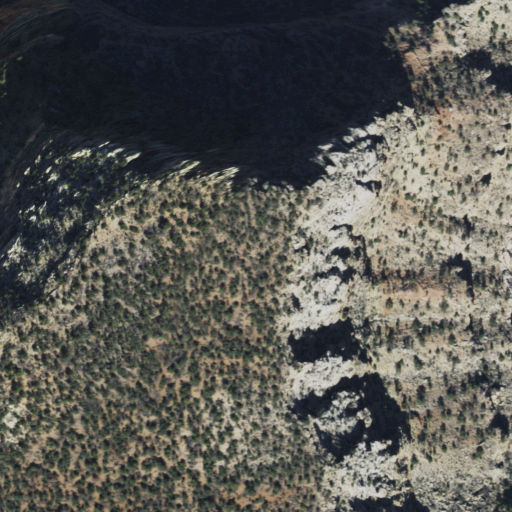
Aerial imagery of cliff(s) in Arizona named Cocopa Point containing evergreen forest, barren land, and shrub